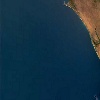
Label: water